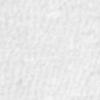
Label: no_change